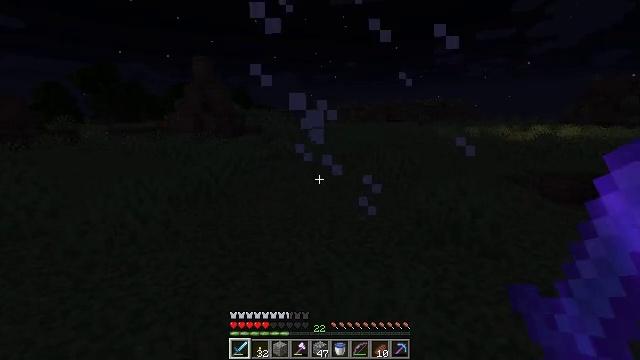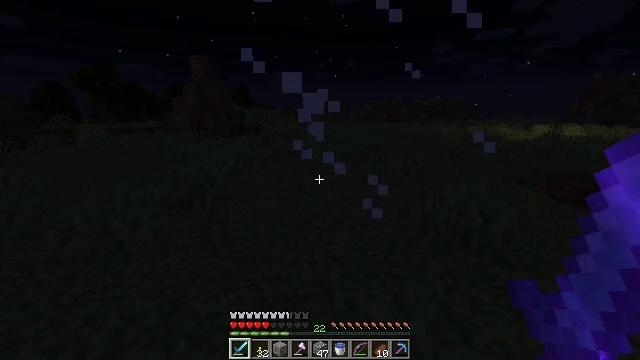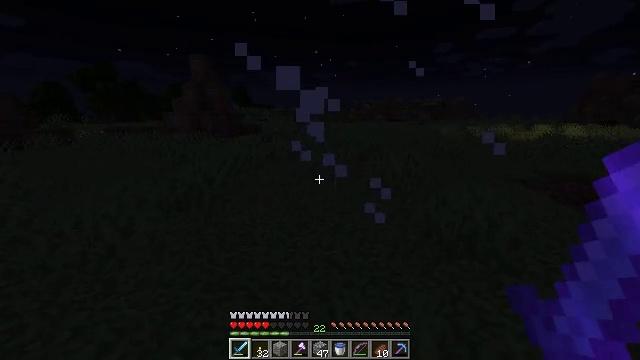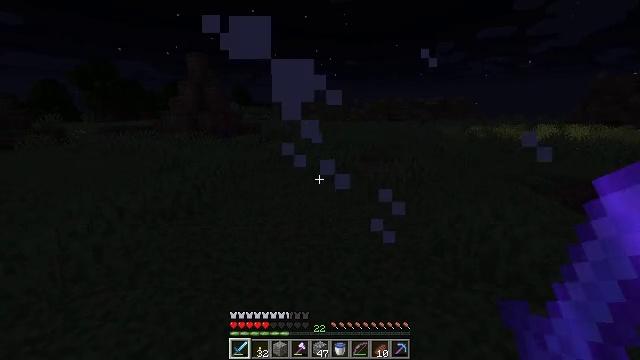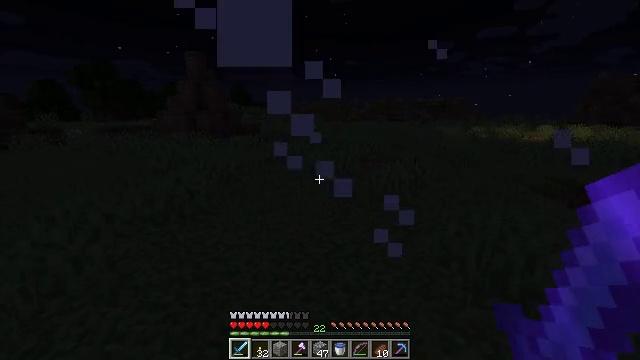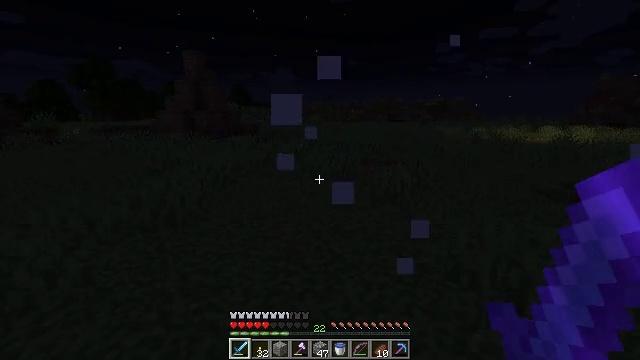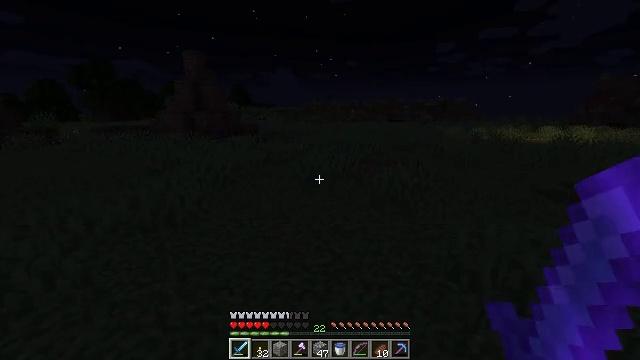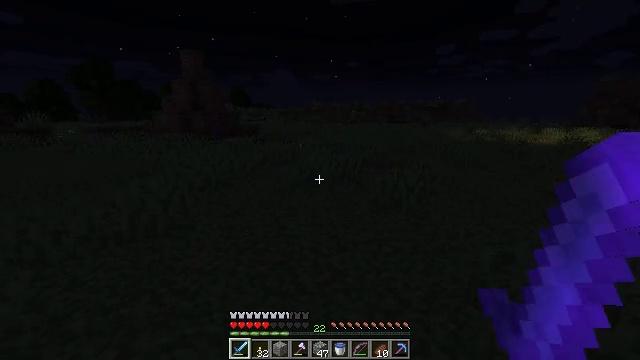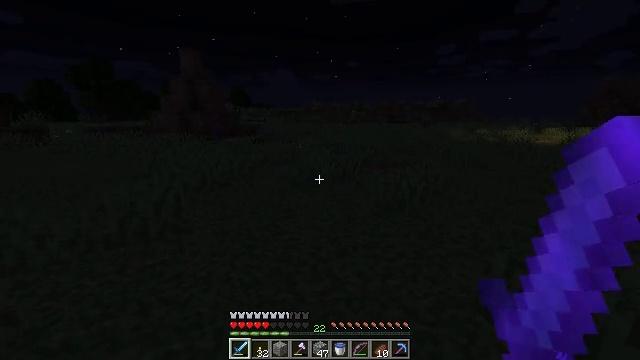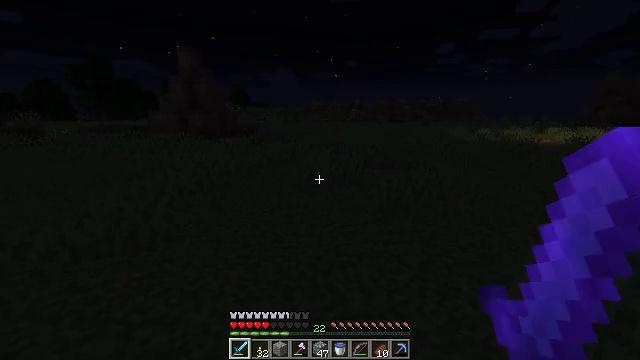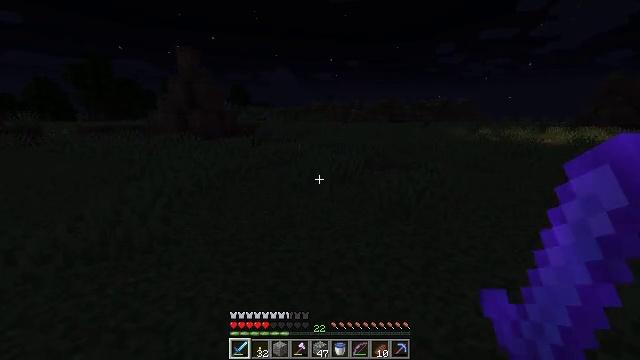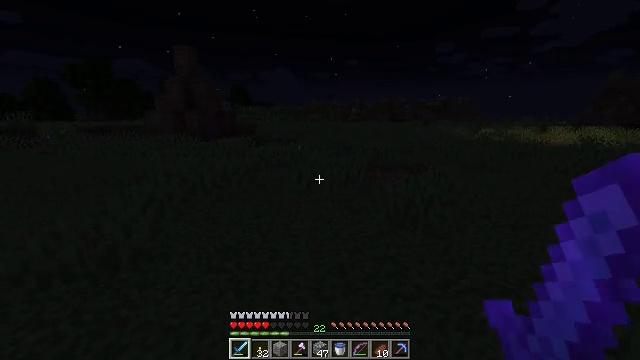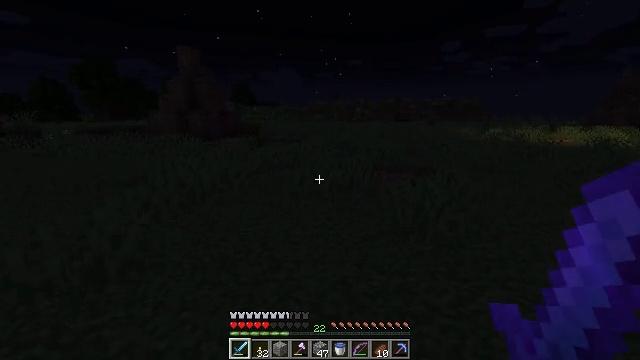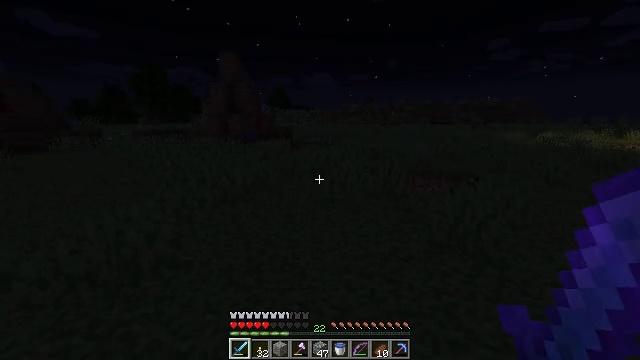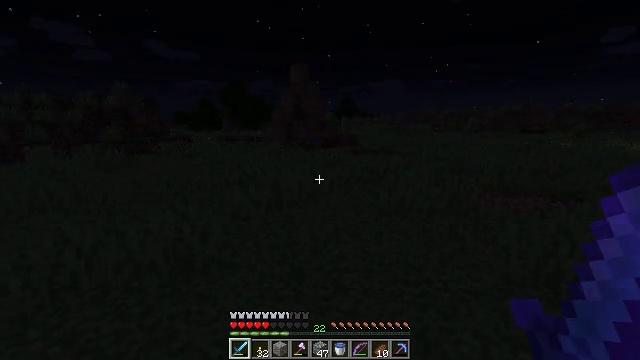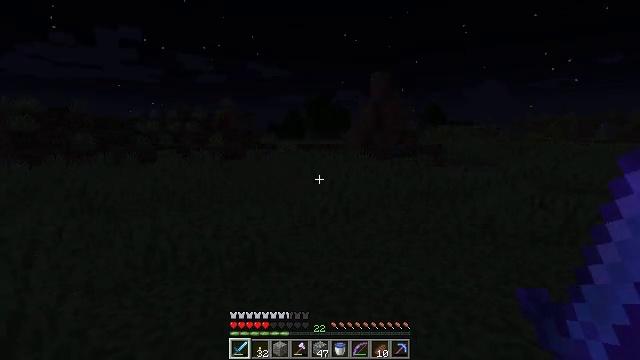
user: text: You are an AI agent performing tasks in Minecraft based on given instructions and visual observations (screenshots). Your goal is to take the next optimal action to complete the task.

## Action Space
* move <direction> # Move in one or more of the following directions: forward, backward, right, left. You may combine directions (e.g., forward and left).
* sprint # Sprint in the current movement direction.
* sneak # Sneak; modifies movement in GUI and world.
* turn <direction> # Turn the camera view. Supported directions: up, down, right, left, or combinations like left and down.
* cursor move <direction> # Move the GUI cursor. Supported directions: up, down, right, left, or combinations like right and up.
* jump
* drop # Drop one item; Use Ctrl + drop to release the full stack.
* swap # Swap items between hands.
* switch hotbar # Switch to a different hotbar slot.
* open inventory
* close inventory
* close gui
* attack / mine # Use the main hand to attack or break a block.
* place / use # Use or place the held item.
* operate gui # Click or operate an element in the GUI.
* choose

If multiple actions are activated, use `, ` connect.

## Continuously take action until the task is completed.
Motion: motion action
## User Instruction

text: Harvest tall grass for seeds.
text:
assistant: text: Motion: move forward
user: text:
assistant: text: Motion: move forward
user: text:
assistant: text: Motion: move forward
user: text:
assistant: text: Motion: move forward
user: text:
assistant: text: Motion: move forward
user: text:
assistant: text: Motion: move forward
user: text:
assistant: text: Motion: move forward
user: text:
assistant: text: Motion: move forward
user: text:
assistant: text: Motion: move forward
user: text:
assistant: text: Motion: move forward
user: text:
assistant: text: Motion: move forward
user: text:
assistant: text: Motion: move forward and move right
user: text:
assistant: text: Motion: move forward and move right, turn left
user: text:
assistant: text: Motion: move forward and move right, turn left and up
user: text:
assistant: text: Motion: move forward and move right, turn left and up
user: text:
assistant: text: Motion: move forward and move right, turn left and up
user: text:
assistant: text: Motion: move forward and move right, turn left
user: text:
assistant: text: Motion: move forward and move right
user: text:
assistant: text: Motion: move forward and move right
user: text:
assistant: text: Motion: move forward and move right
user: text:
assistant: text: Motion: move forward and move right
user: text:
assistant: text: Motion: move forward and move right
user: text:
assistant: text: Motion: move forward and move right
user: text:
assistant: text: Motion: move forward and move right
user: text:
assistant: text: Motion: move forward and move right
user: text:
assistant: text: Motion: move right
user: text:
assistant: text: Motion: move right
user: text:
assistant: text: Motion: move right
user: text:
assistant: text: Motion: move right, turn right
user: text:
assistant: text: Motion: move right, turn right and down